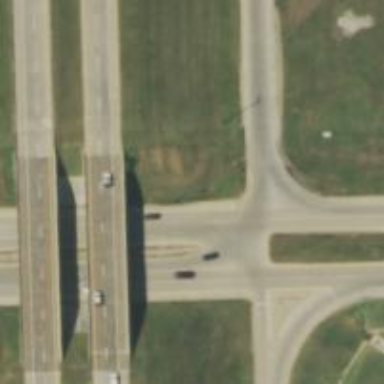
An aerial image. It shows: Trunk link highway.